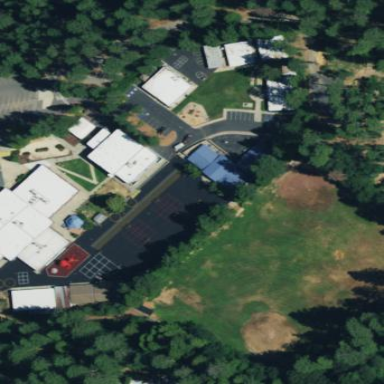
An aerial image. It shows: School.